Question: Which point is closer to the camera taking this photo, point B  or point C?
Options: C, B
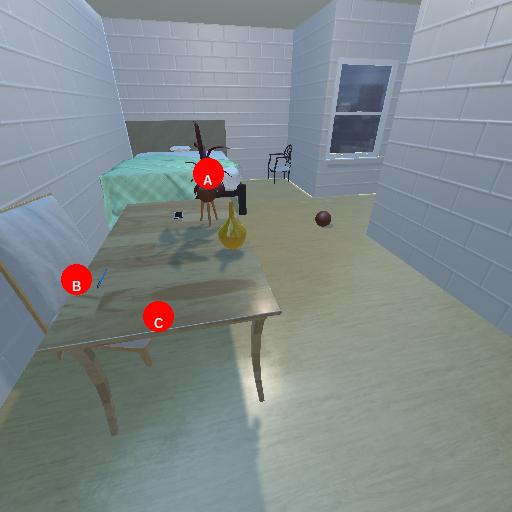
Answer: C